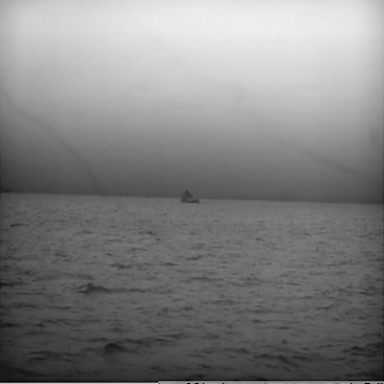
There is a liner in the infrared image.